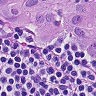
Metastatic tissue present: yes